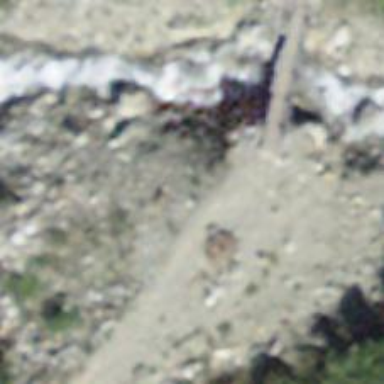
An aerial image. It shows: Path leading to bridge.